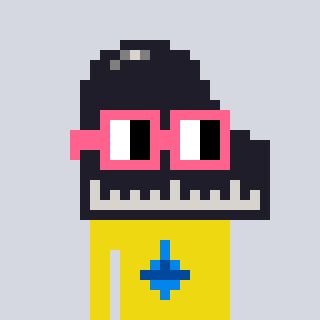
a pixel art character with square pink glasses, a piano-shaped head and a yellow-colored body on a cool background